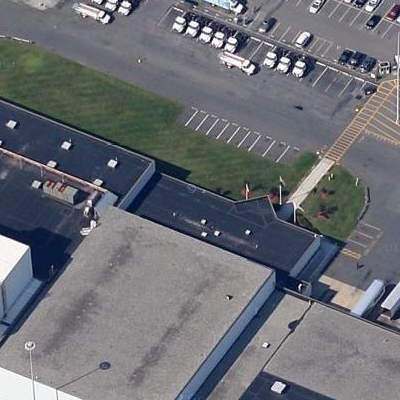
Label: cIndustry